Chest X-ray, AP view. Patient: 40 years old, sex M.
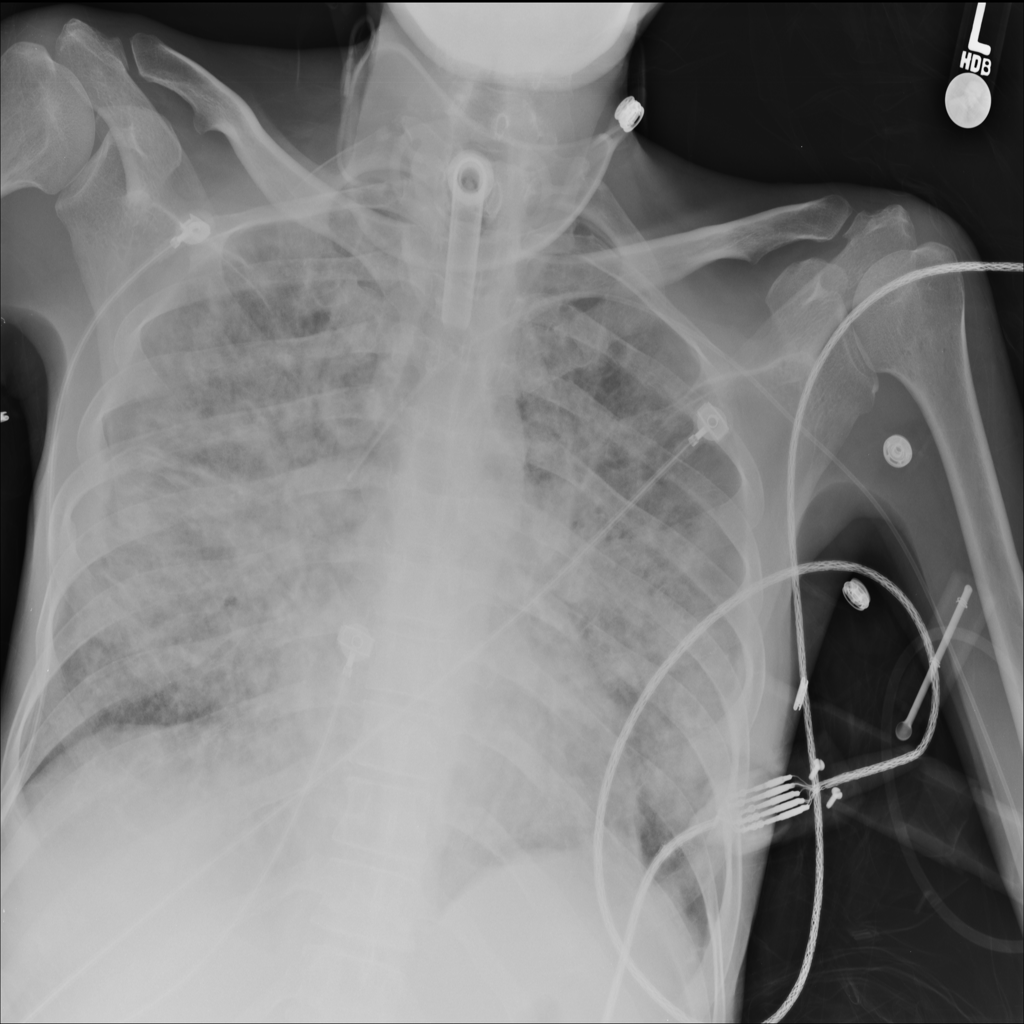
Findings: No Finding